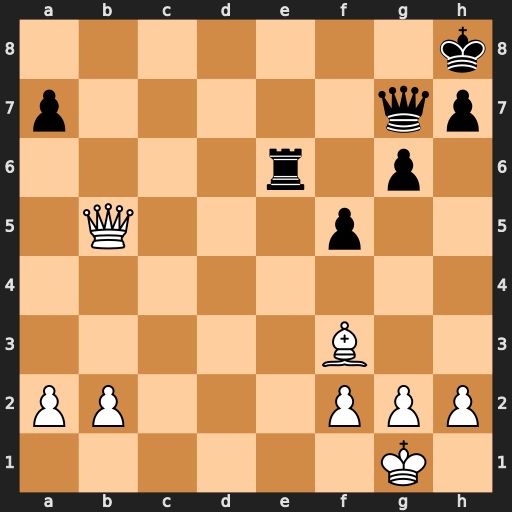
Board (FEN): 7k/p5qp/4r1p1/1Q3p2/8/5B2/PP3PPP/6K1
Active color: w
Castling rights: -
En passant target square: -
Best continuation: Qb8+ Qg8 Qxg8+ Kxg8 Bd5